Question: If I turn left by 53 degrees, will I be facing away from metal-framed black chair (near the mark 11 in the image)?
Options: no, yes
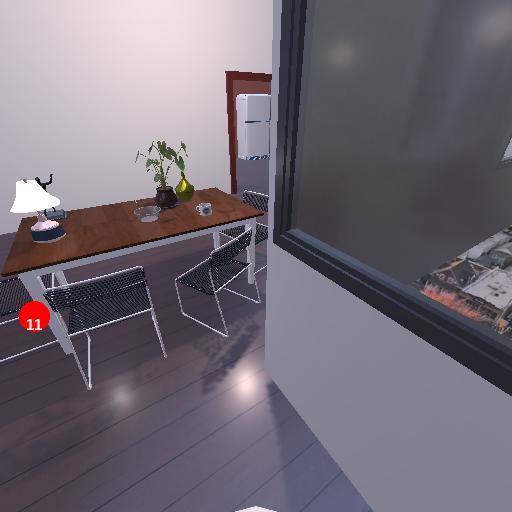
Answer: no